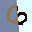
Label: 6